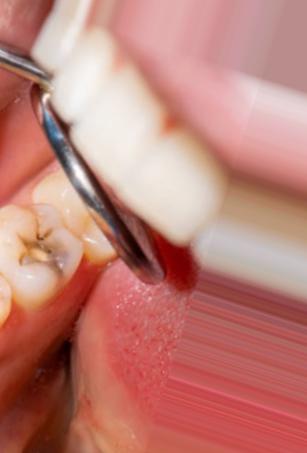
Condition: Caries